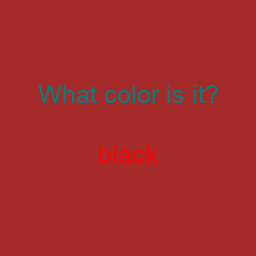
Color: red
Color name shown: black
Background color: brown
Question text color: teal